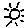
Label: sun